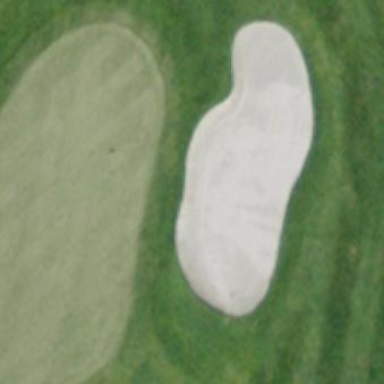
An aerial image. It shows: Golf bunker.